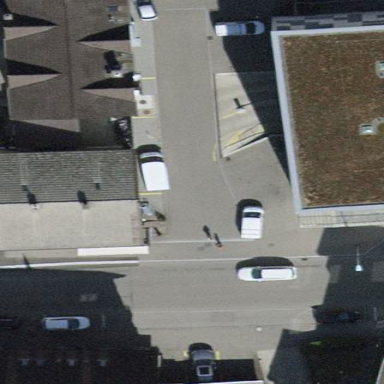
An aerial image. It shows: Fast food restaurant in building.